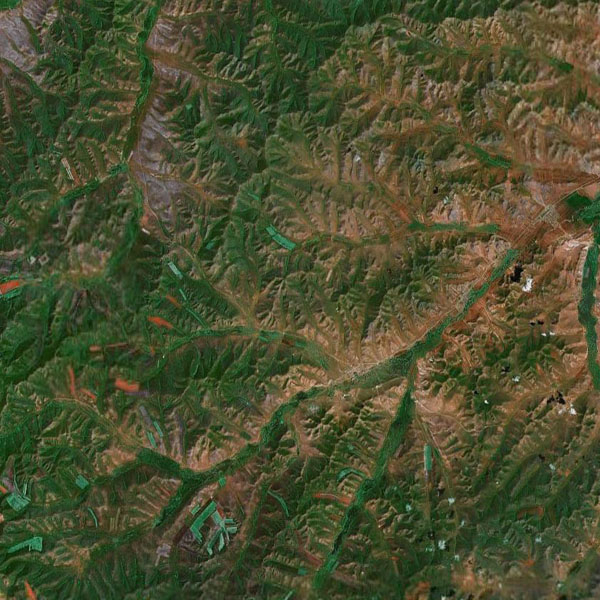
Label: Mountain